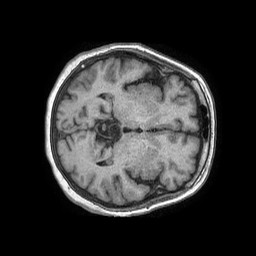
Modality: T1w
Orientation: axial
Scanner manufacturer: philips
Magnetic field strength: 1.5 T
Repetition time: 0.007499 s
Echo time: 0.003406 s